Question: Count the number of objects in the diagram.
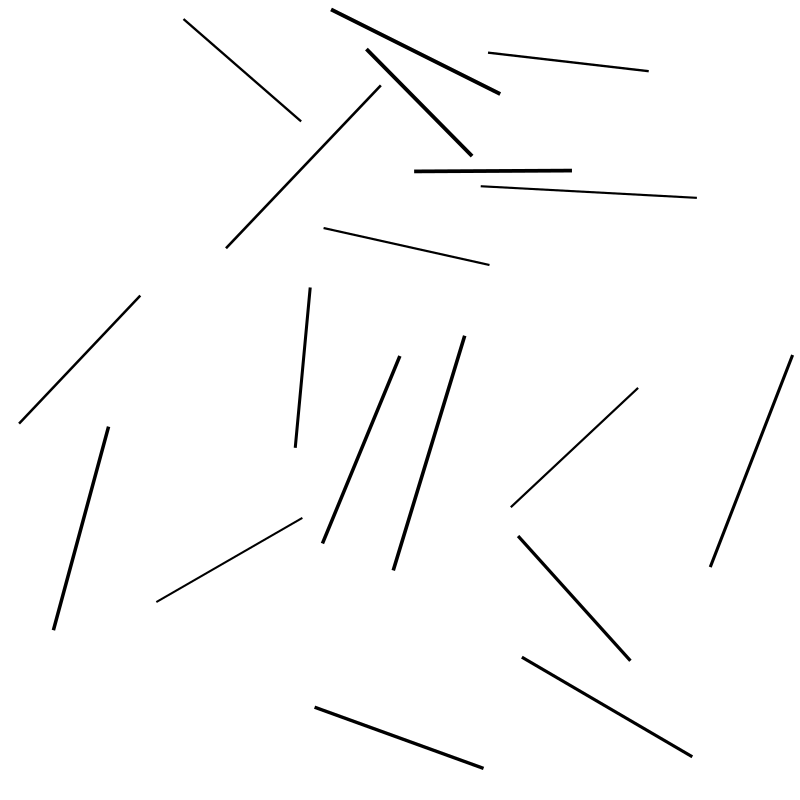
Answer: 19